Question: I have pages to show user next by next with a swipe gesture. I know there are plenty of magazine apps using a bottom slider for viewing all pages' previews and when a page tapped that page is shown to user. I need that bottom slider(what is it called I don't know). I guess there should be a component or tutorial showing how to do that, I would be pleased if someone can enlighten me?
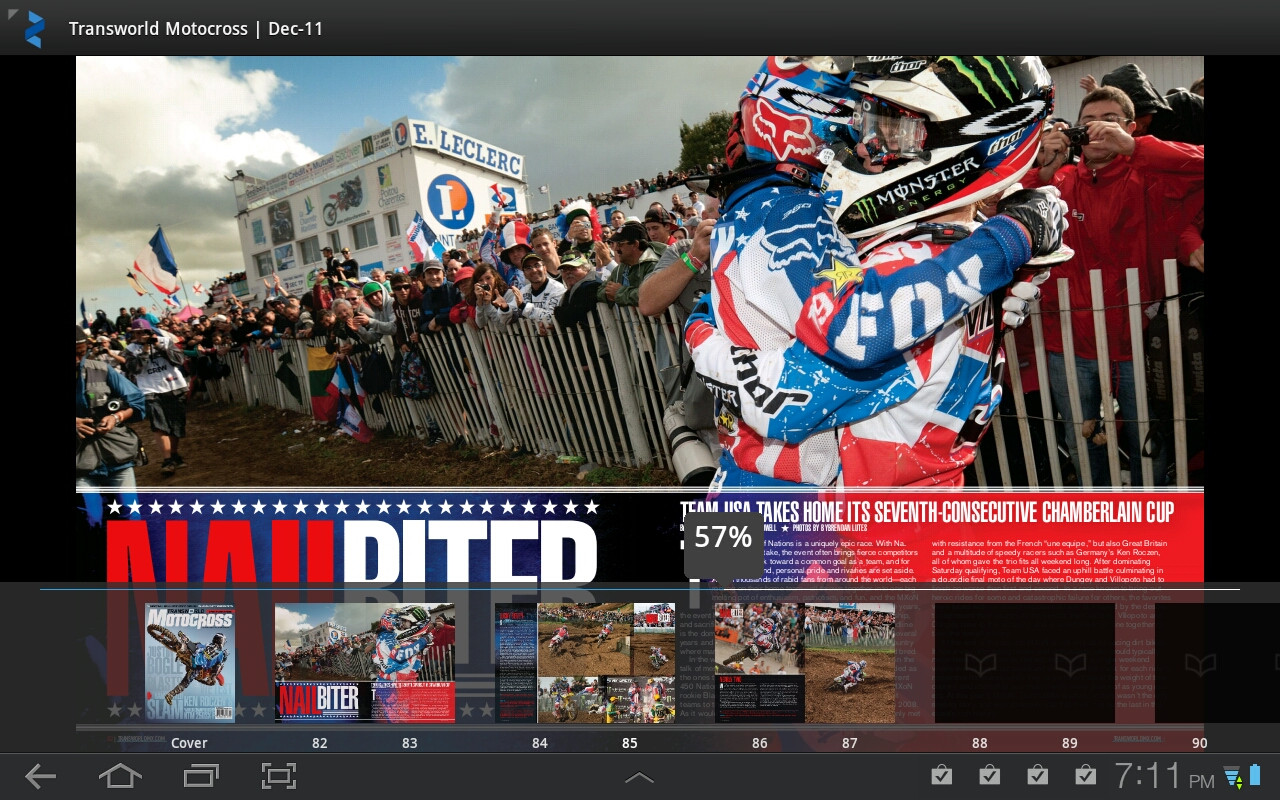
Answer: It looks like a gallery view to me.
<URL>